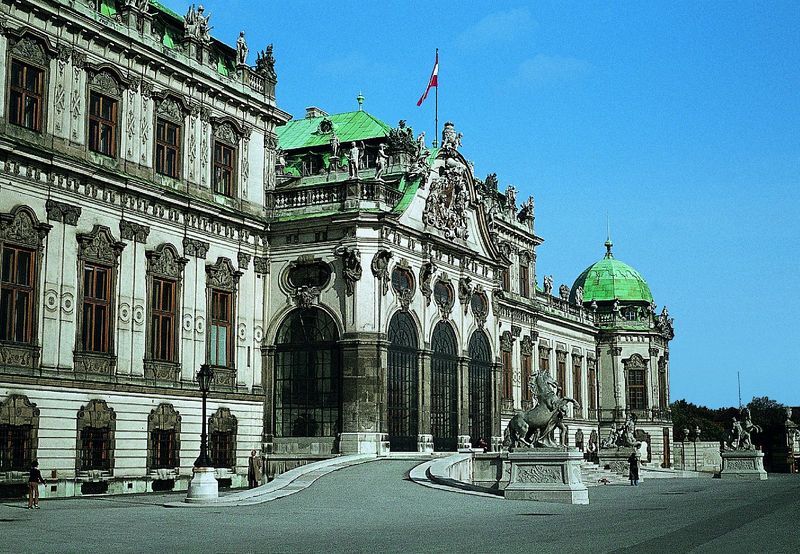
Titel: Oberes Belvedere
Künstler: Johann Lukas von Hildebrandt
Standort: Wien (EU - AUT)
Schlagwörter: blau, himmel, weiß, bäume, grün, fenster, frankreich, glas, holz, lampe, laterne, laternen, marmor, paris, strasse, tür, dach, gebäude, haus, schloss, barock, gitter, oval, pferd, pferde, reiter, skulptur, statue, bogen, fassade, fahne, flagge, mast, dächer, giebel, platz, figuren, kuppel, treppe, metall, stuck, stufen, plastik, foto, fotografie, eingang, erker, kuppeln, palast, denkmal, kupfer, asphalt, portal, rustika, plastiken, statuen, sandstein, residenz, freitreppe, auffahrt, wien, fotographie, fot, haupteingang, versailles, starße, ochsenauge, gitte, kupfe